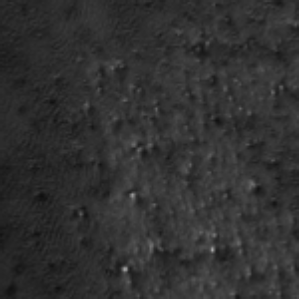
Label: frost